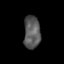
Tissue: lung
Cell type: Pericytes
Senescence score: 0.5798
Nuclear area (px): 528
Mean DAPI intensity: 90.121